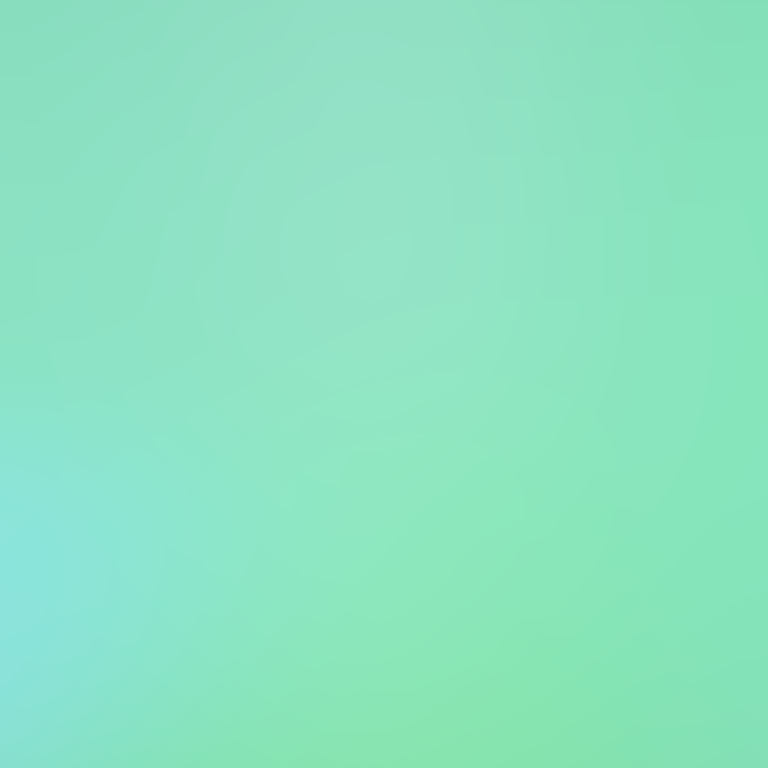
Abstract light effect, smooth gradient from soft teal to light green, calm atmosphere, diffuse light, no room, no furniture, no objects.